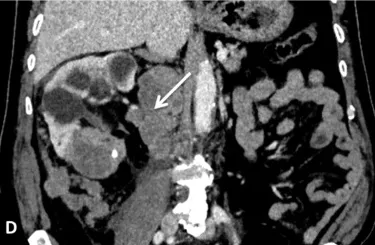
Multiple nodules in the perirenal fat : a coronal plane showing the mass and the voluminous lymph node compressing the inferior vena cava (arrow).
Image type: radiology (ct)